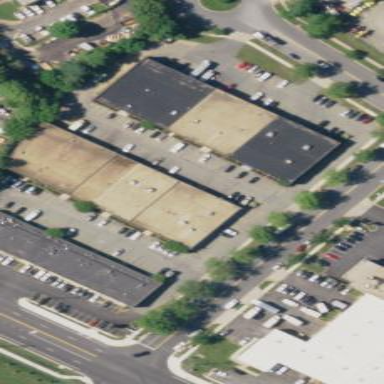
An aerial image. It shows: Commercial building.